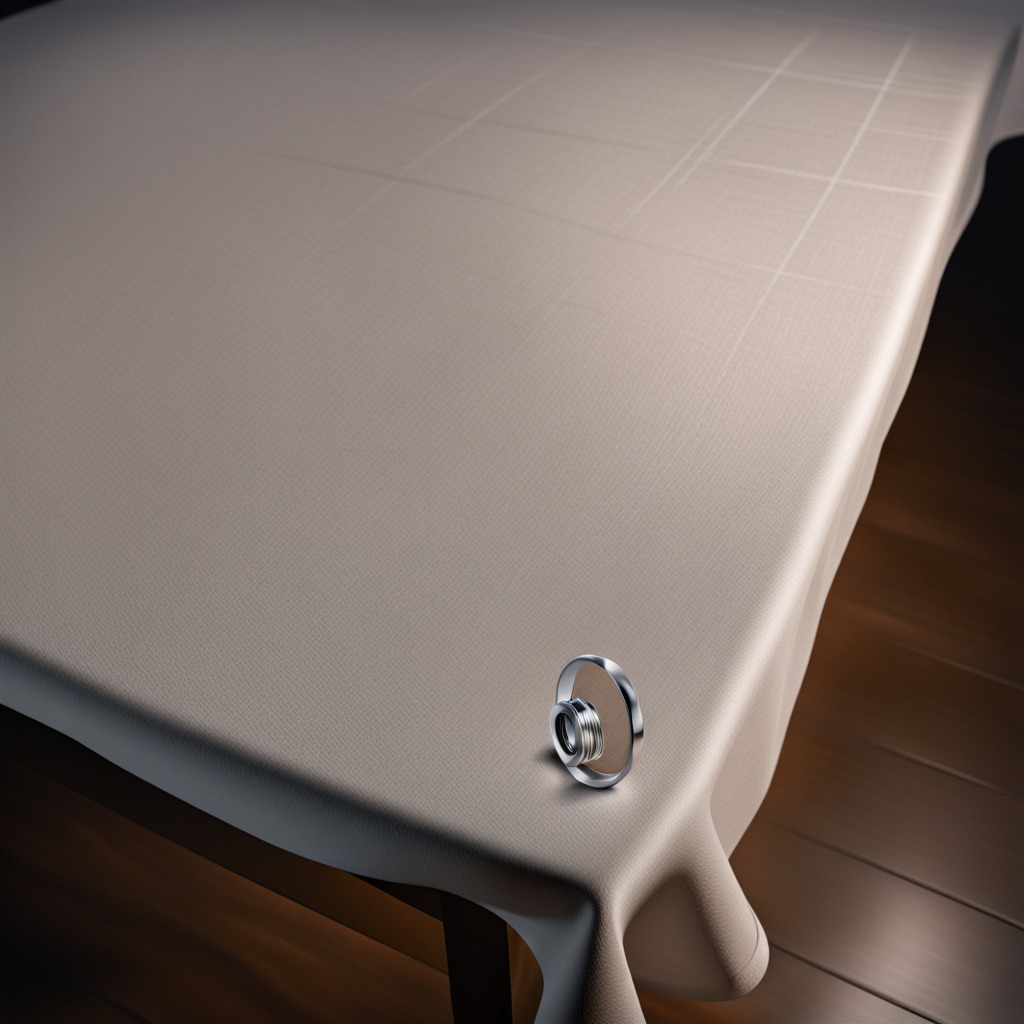
A metal nut is lying on the wooden table.